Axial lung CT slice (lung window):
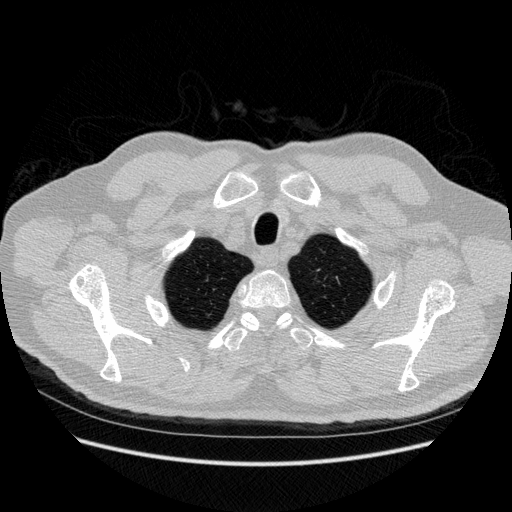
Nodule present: no